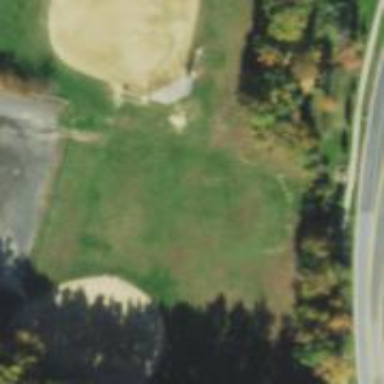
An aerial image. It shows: Baseball pitch for leisure land.